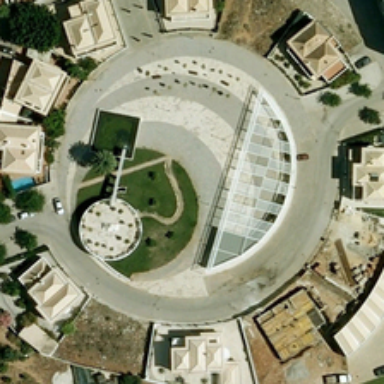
Several buildings are around a circle square .